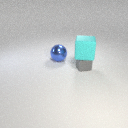
small gray metal cube below large cyan rubber cube